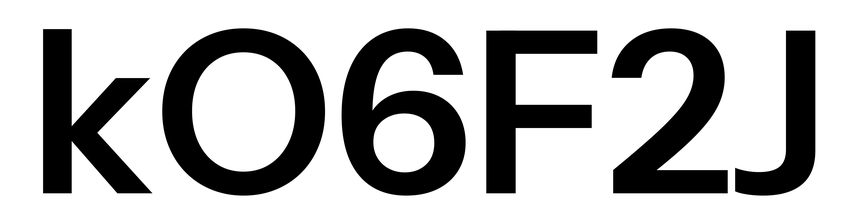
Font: InstrumentSans_SemiBold